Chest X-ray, PA view. Patient: 66 years old, sex F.
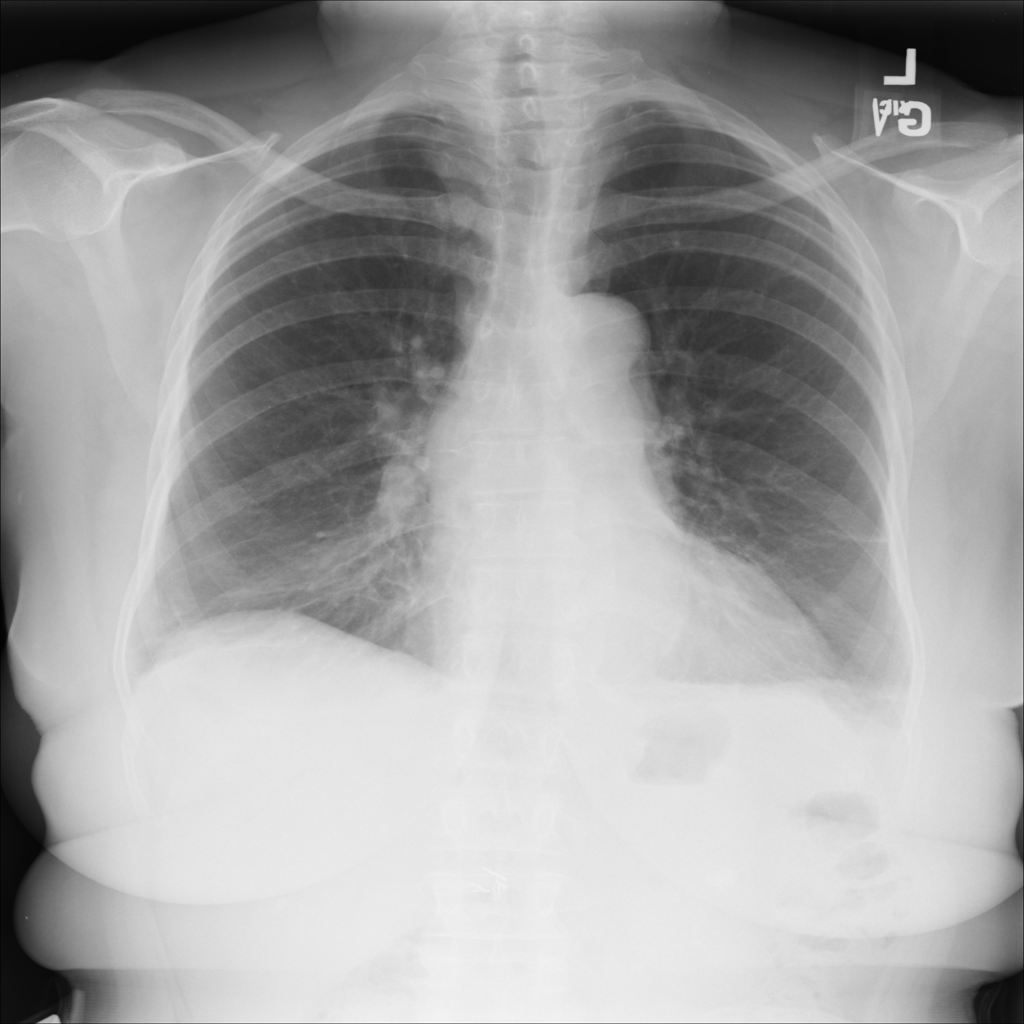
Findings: No Finding